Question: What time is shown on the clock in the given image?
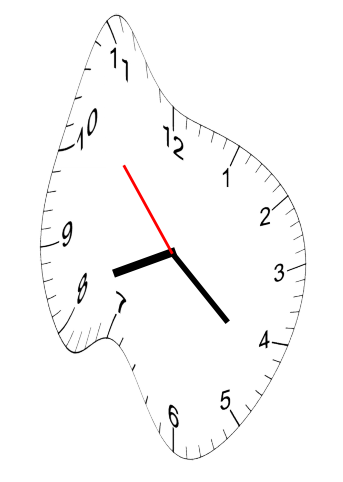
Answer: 08:21:53